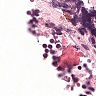
Metastatic tissue present: no